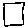
Label: square